Interaction volume radius: 10 \u00c5
Interaction volume height: 20 \u00c5
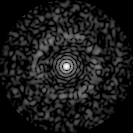
Disorder parameter: 0.848